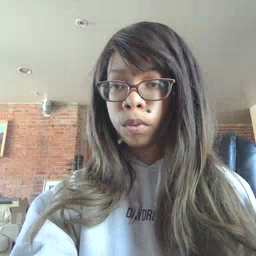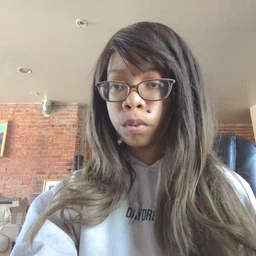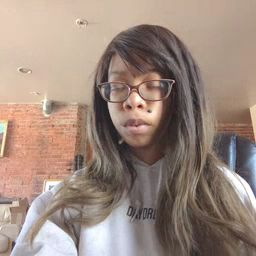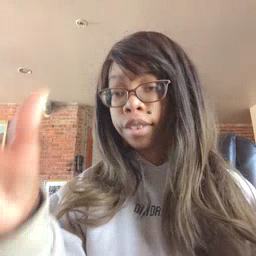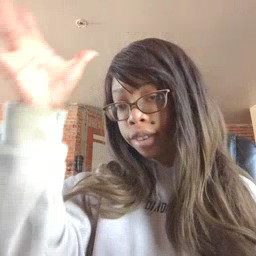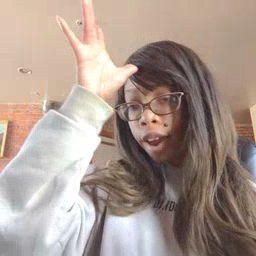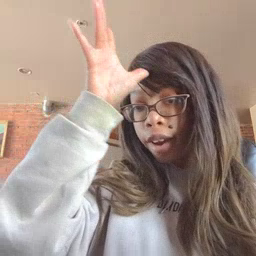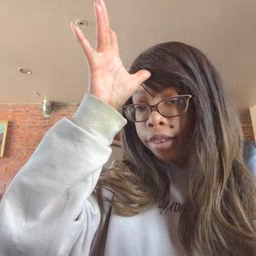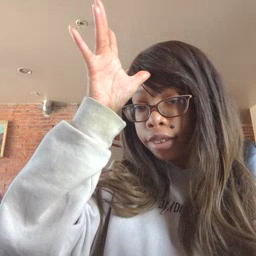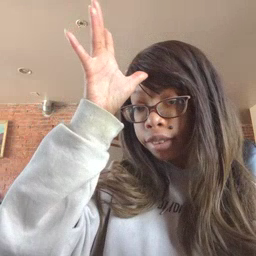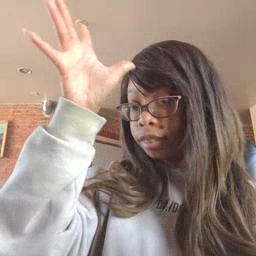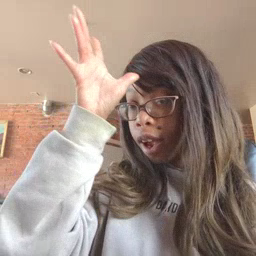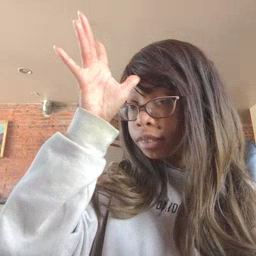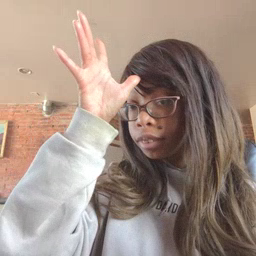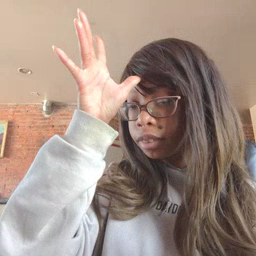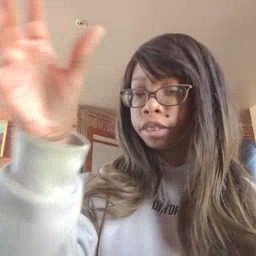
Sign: dad